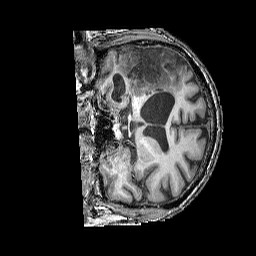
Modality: T1w
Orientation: coronal
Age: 64
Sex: male
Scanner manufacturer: siemens
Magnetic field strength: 3 T
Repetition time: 2.25 s
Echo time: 0.00411 s